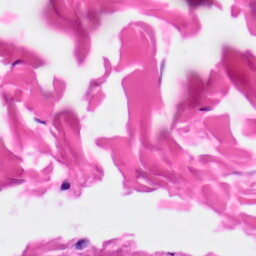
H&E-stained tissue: Skin